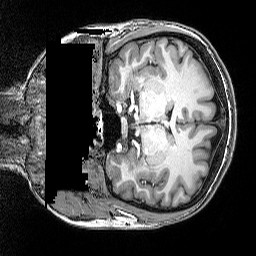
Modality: T1w
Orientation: coronal
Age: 19
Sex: female
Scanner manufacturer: siemens
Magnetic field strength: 3 T
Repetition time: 2.5 s
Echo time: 0.00343 s